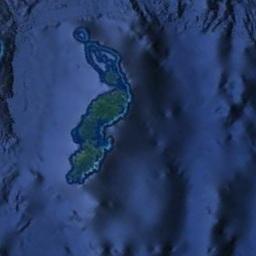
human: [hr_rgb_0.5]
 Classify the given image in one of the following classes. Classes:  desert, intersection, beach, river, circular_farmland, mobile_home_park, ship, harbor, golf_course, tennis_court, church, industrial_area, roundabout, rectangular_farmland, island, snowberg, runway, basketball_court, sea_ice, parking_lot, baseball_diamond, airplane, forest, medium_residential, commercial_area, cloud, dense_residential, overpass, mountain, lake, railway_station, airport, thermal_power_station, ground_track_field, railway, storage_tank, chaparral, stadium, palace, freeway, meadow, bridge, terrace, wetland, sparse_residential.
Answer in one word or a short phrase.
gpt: island